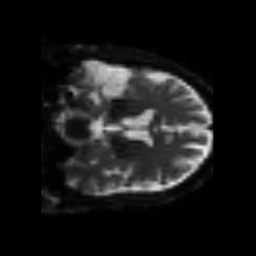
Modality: sbref
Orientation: coronal
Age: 58
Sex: male
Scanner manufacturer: siemens
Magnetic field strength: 3 T
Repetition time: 3.2 s
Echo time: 0.081 s